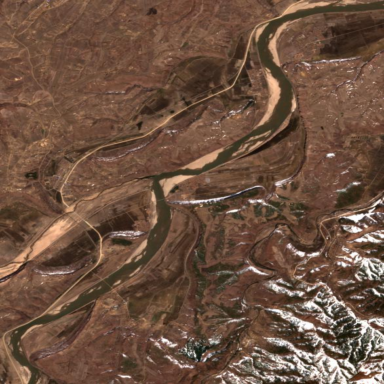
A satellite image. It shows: River flowing through natural landscape.